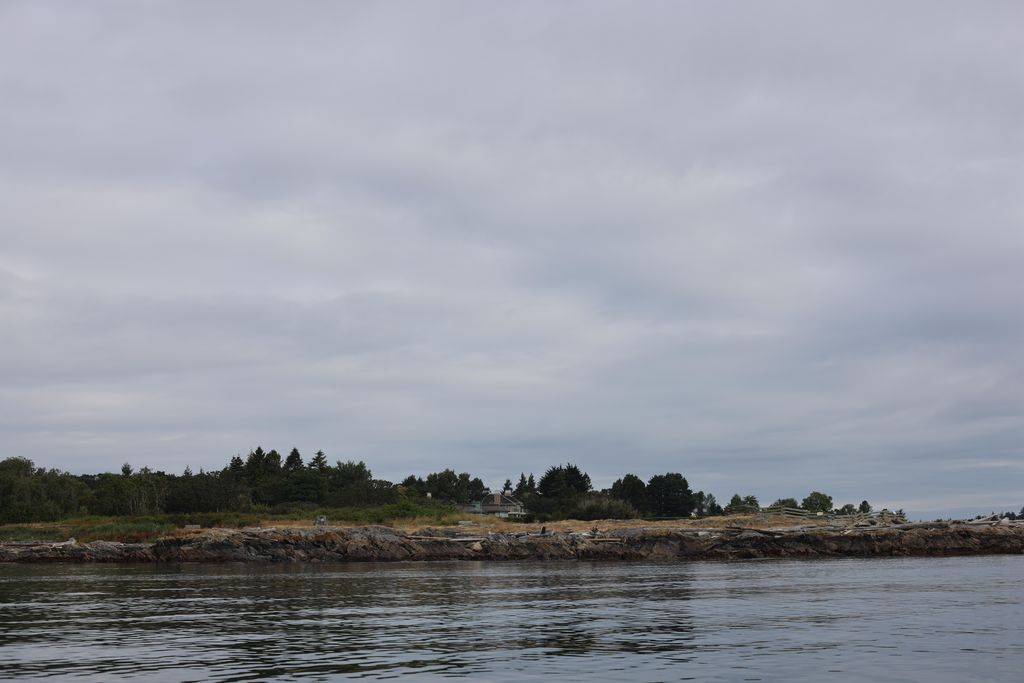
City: victoria